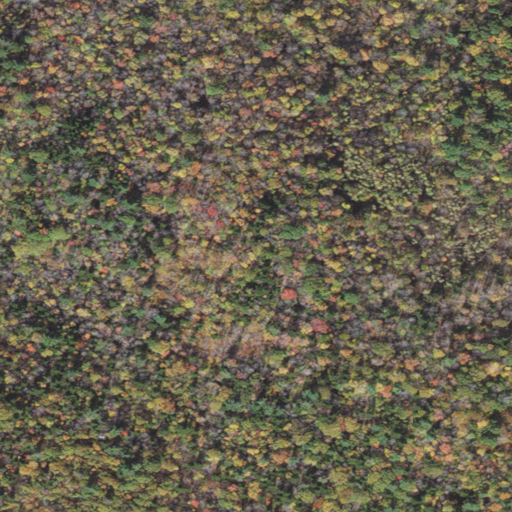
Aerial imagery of mountain in New Hampshire named Mount Stoddard containing mixed forest and deciduous forest